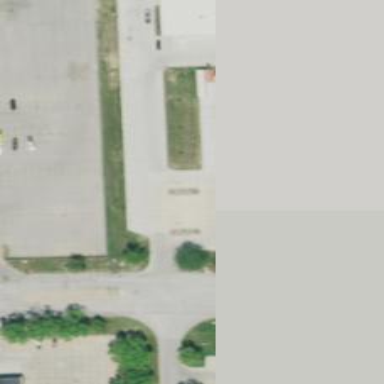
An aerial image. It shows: Paved parking aisle used as service road.